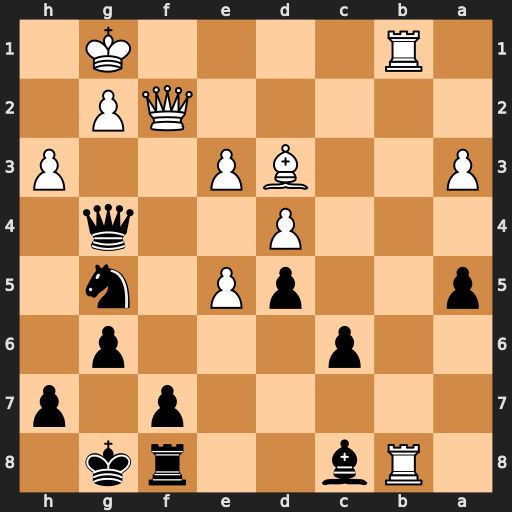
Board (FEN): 1Rb2rk1/5p1p/2p3p1/p2pP1n1/3P2q1/P2BP2P/5QP1/1R4K1
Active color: b
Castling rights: -
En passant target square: -
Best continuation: Nxh3+ Kf1 Nxf2